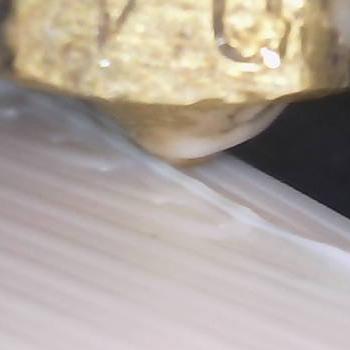
Flow rate: 47%